Question: Hi All I wont to ask one more question !!!
I search through internet and cant find answer on my question maybe somebody here can help me to find answer for my question. In my iPhone application i want settings bar and I want to insert in my settings "" when user change "" setting the iPhone screen brightness must be changed !!! Who can tell me how can I do this !!!

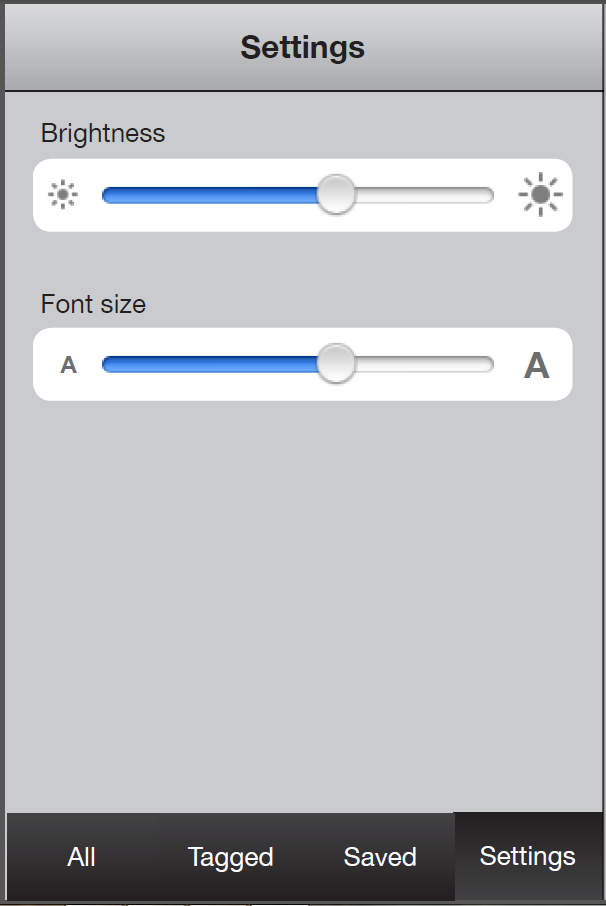
Answer: This is not possible using the current SDK.